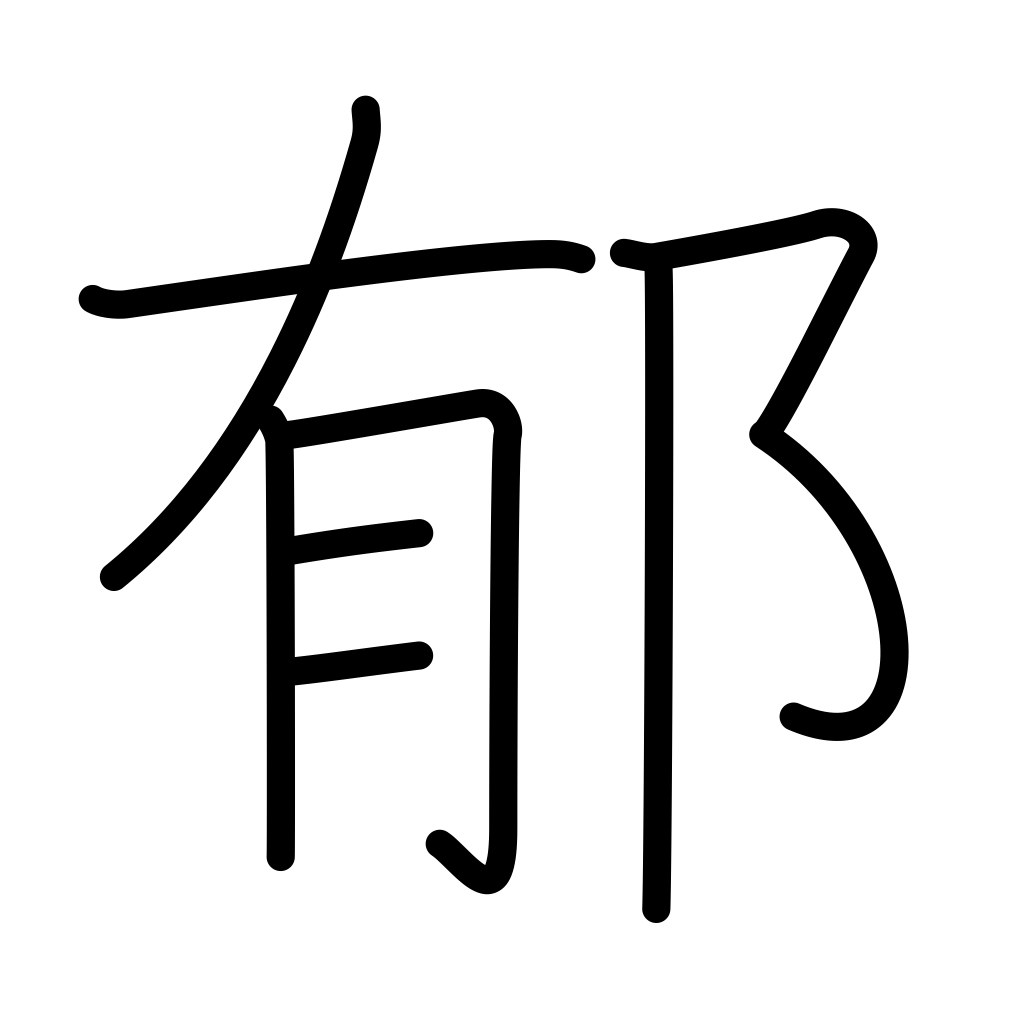
Meaning: cultural progress, perfume